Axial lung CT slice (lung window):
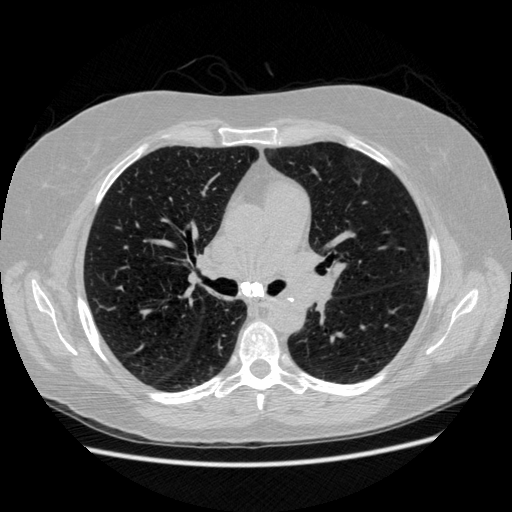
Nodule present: no